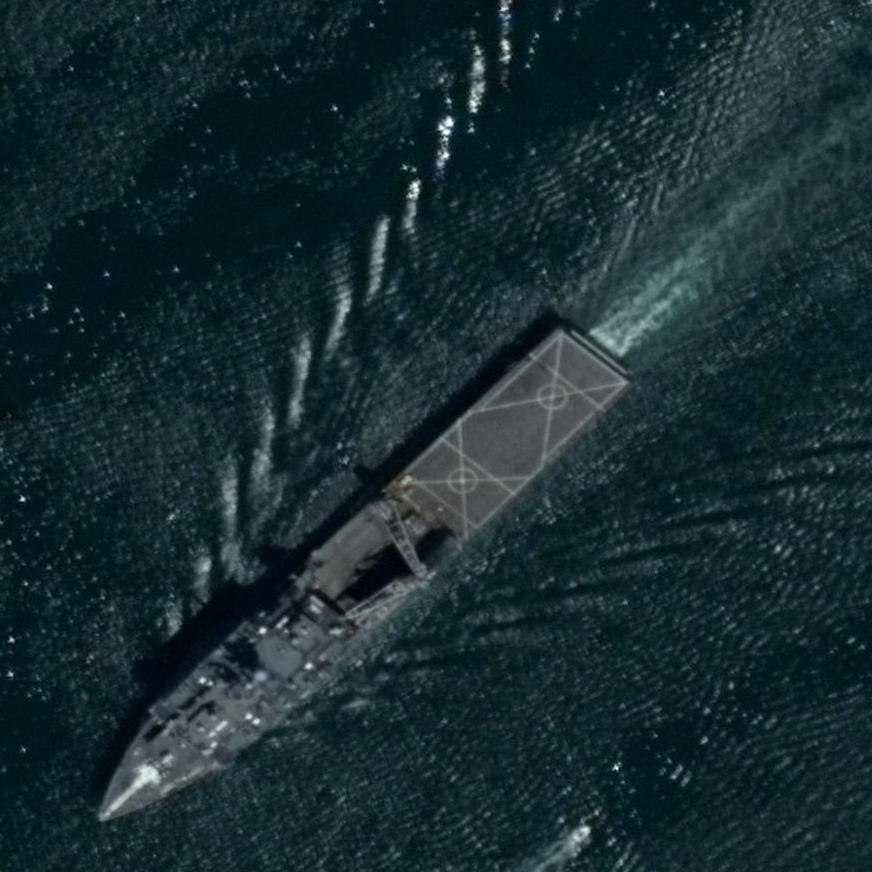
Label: Whitby_Island-class_dock_landing_ship